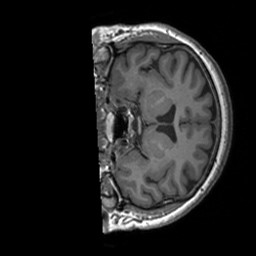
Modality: T1w
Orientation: coronal
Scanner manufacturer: siemens
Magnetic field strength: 3 T
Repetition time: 1.9 s
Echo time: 0.00252 s